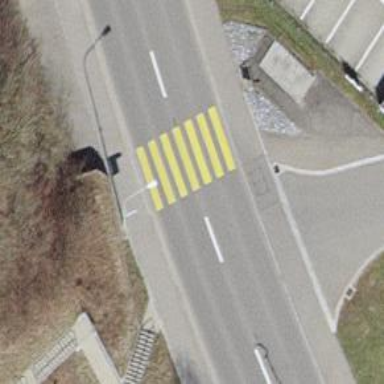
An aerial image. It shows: Zebra crossing on the road.